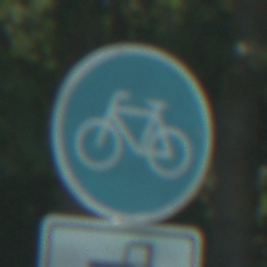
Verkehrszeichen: Radweg
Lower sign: MehrspurigeFahrzeugeFrei8
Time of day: MorningAfternoon
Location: Outdoor (Nature)
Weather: Clear
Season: NotSpecified
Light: Natural